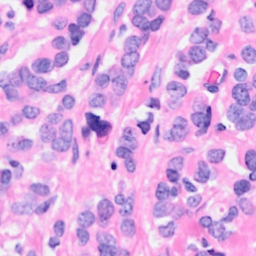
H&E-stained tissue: Breast